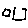
Label: square